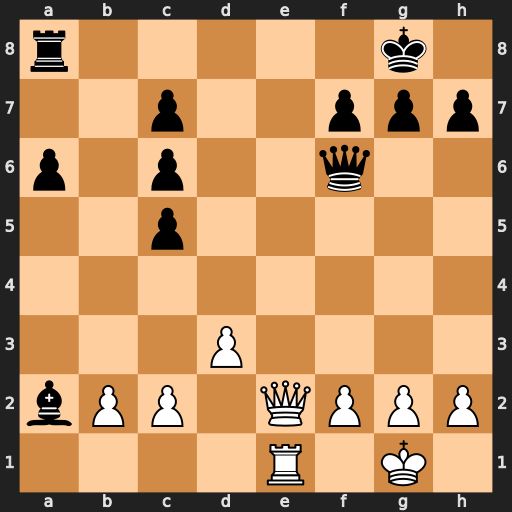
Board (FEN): r5k1/2p2ppp/p1p2q2/2p5/8/3P4/bPP1QPPP/4R1K1
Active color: w
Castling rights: -
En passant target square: -
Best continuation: Qe8+ Rxe8 Rxe8#